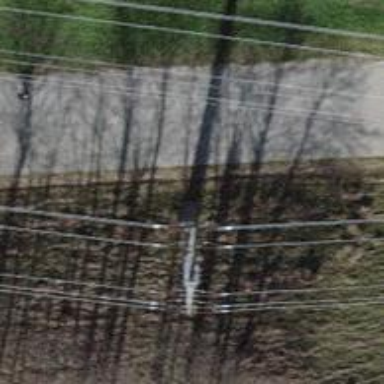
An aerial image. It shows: Concrete power pole.